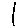
Label: line